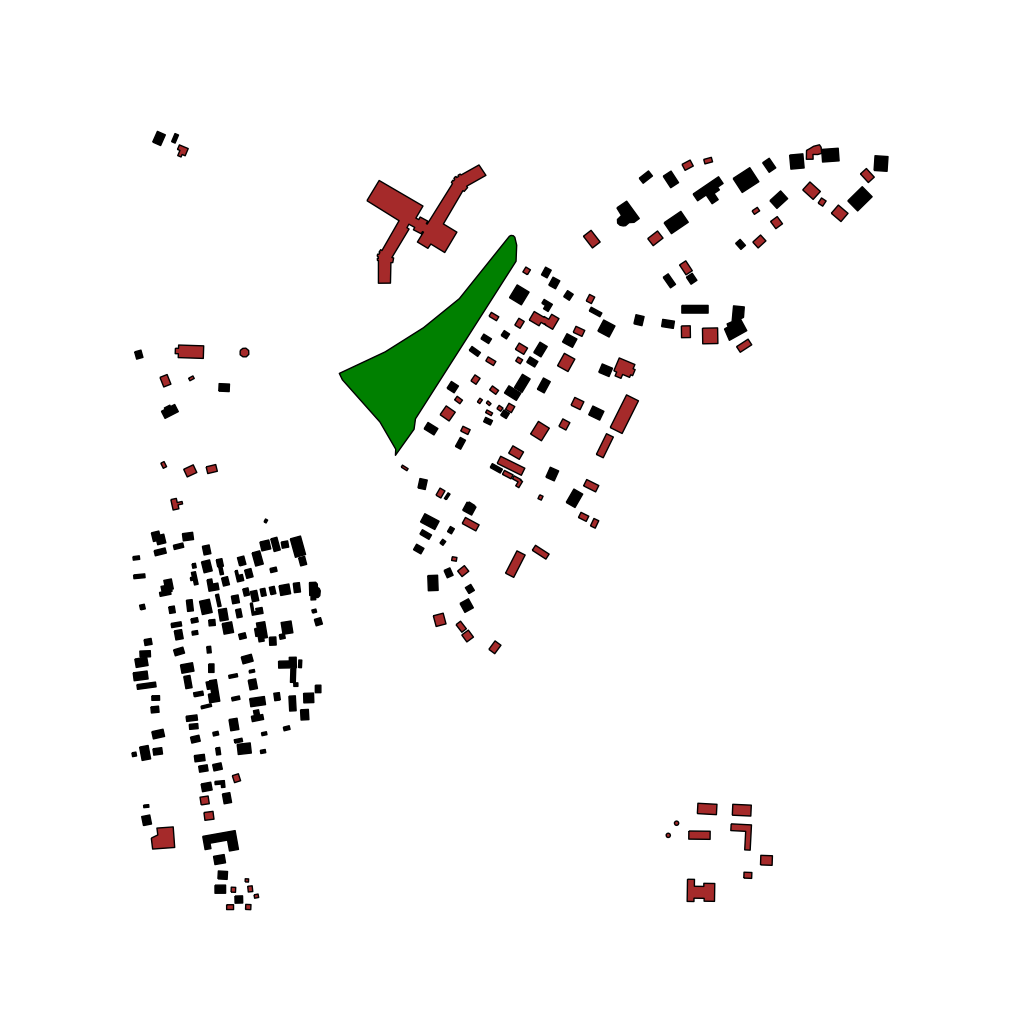
Tags: overhead vector_map, agriculture, recreation, residential, individual_rise, low_rise, density_1, Building, Facility, Park, 1.0 km²